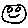
Label: smiley face